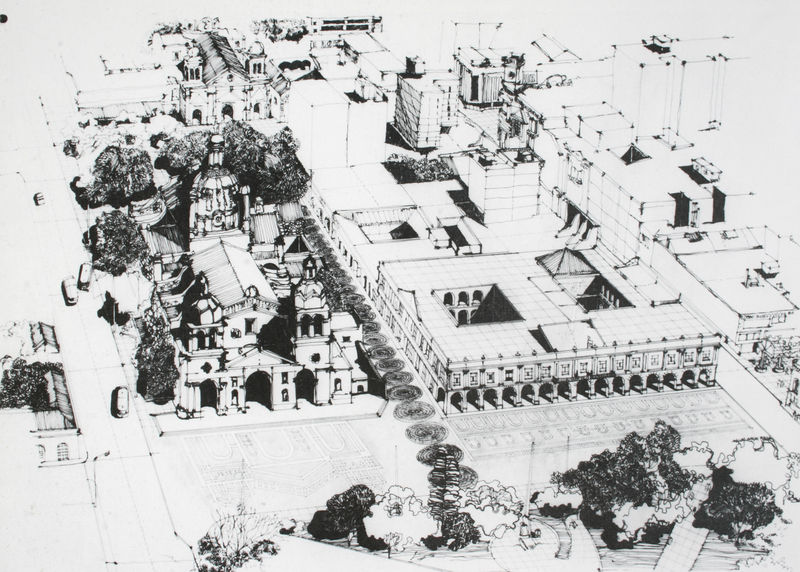
Titel: Ansicht der gesamten Platzanlage
Künstler: Miguel Angel Roca
Standort: Cordoba (Argentinien)
Institution: Placa de Armas
Schlagwörter: schatten, bäume, strasse, zeichnung, gebäude, häuser, kirche, wege, schlagschatten, platz, rundbogen, aufsicht, entwurf, arkaden, strassen, autos, flachdach, innenhöfe, stadtplanung